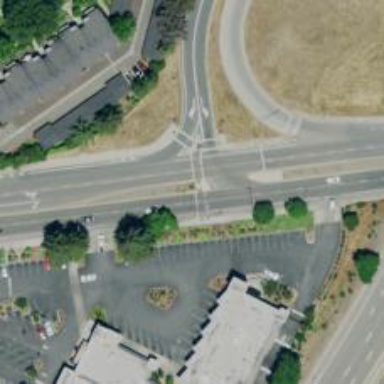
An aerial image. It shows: Solid stop line on the road.